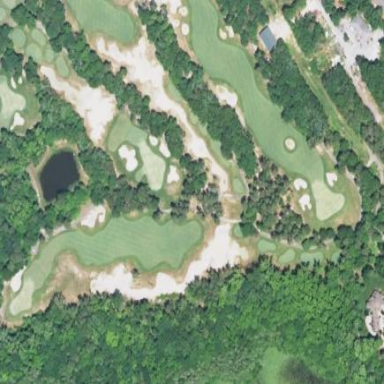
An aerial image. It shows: Golf bunker.